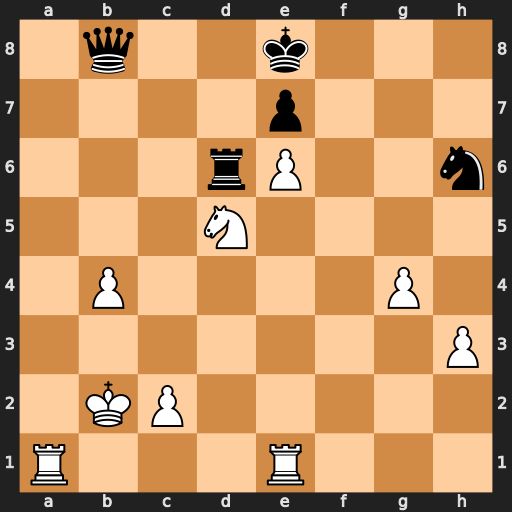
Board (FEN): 1q2k3/4p3/3rP2n/3N4/1P4P1/7P/1KP5/R3R3
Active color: w
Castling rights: -
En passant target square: -
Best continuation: Ra8 Qxa8 Nc7+ Kd8 Nxa8